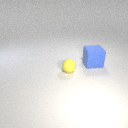
large blue rubber cube behind small yellow rubber sphere